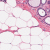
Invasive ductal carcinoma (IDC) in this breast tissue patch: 0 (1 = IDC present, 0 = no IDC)